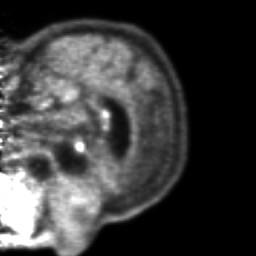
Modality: PET
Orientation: sagittal
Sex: male
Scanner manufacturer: ge